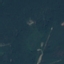
Label: Forest